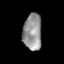
Tissue: prostate
Cell type: T cells
Senescence score: 0.361
Nuclear area (px): 676
Mean DAPI intensity: 145.228